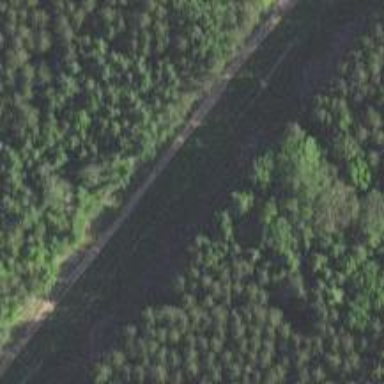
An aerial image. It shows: Abandoned railway spur that is of historic significance.